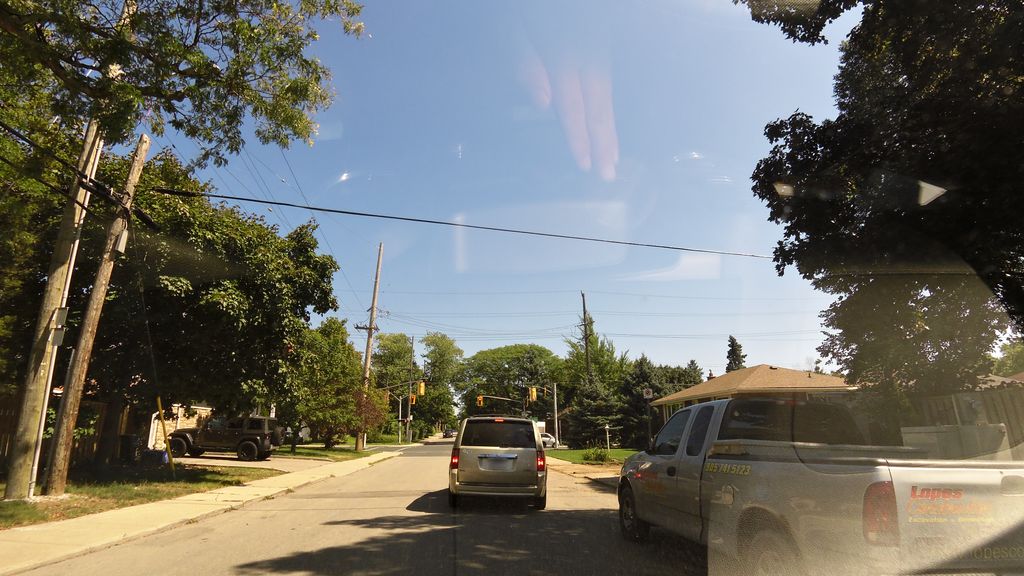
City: hamilton